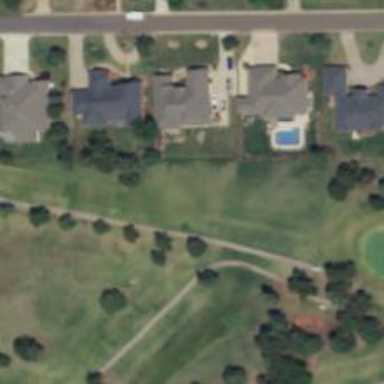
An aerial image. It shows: Golf hole.